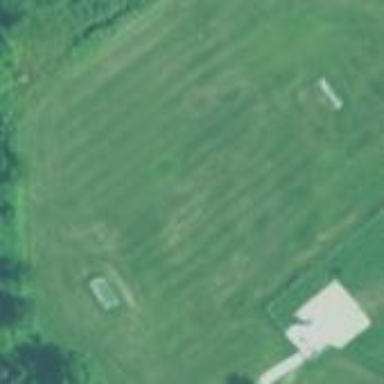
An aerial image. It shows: Soccer pitch with grass surface for leisure land.